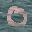
Label: 0